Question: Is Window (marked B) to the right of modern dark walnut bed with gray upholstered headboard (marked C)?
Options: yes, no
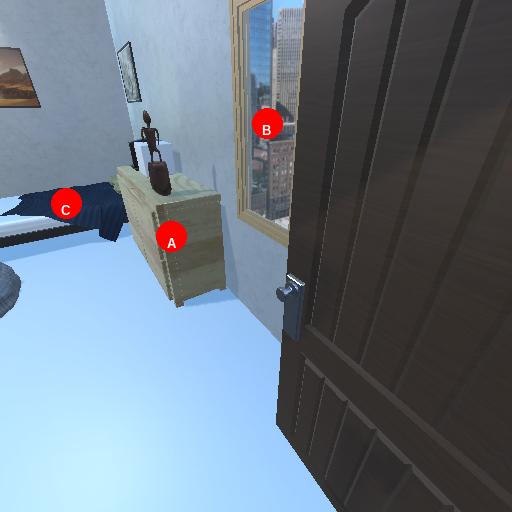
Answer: yes